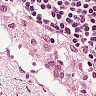
Metastatic tissue present: no